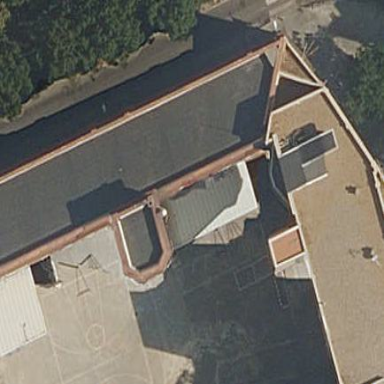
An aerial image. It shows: School.